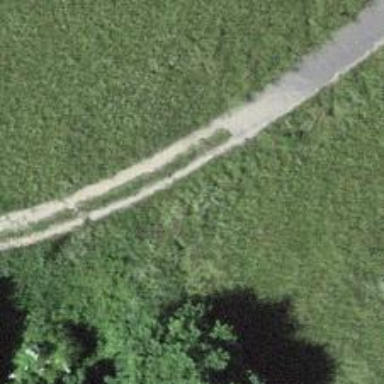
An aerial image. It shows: Unpaved service road.